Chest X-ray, PA view. Patient: 65 years old, sex F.
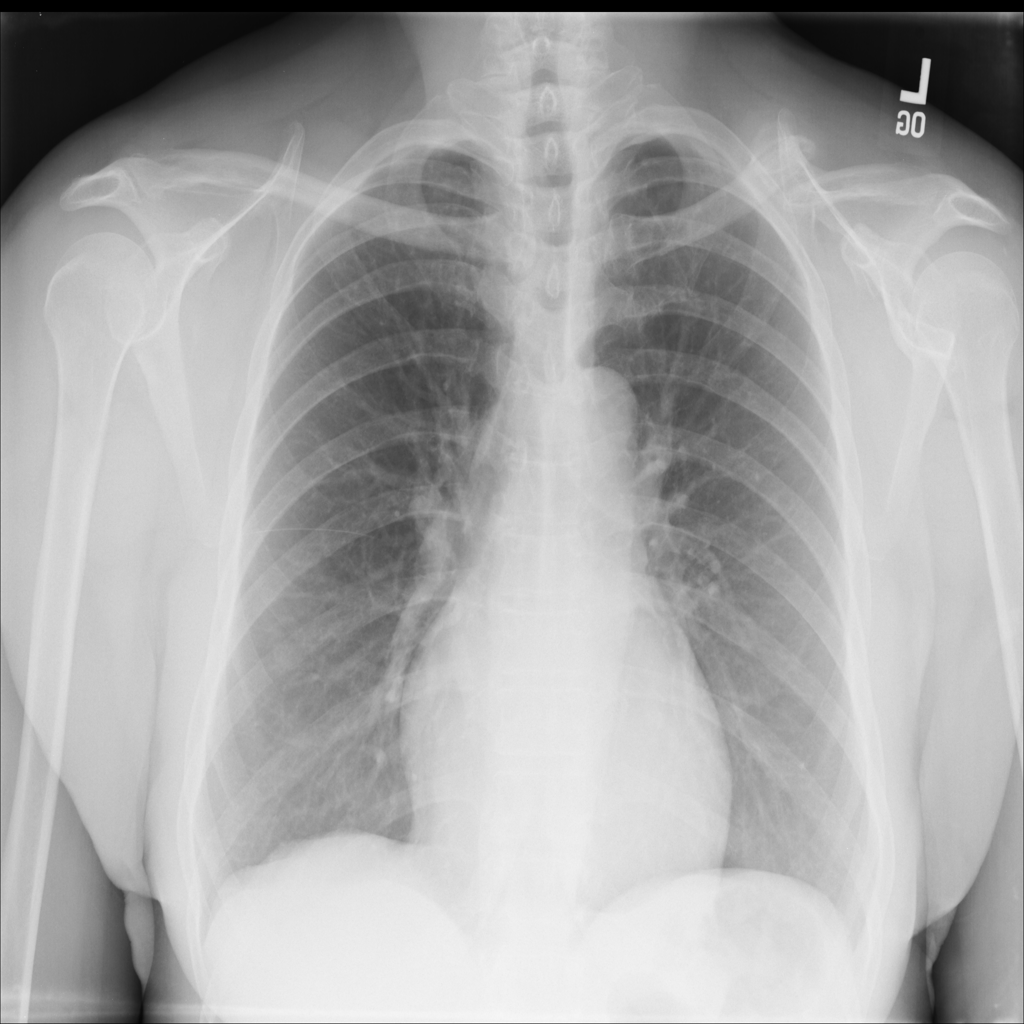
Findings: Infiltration